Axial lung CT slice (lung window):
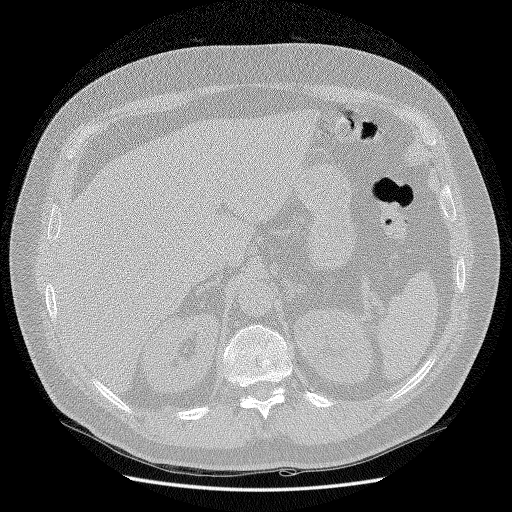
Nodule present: no